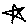
Label: star